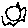
Label: sun